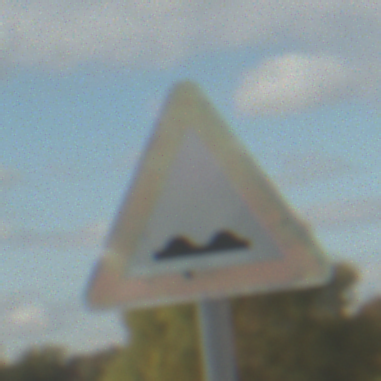
Verkehrszeichen: UnebeneFahrbahn
Umgebung: Outdoor, RoadRail
Tageszeit: MorningAfternoon
Wetter: PartlyCloudy
Licht: Natural
Jahreszeit: NotSpecified
Kontrast: HighContrast